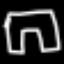
Label: pants